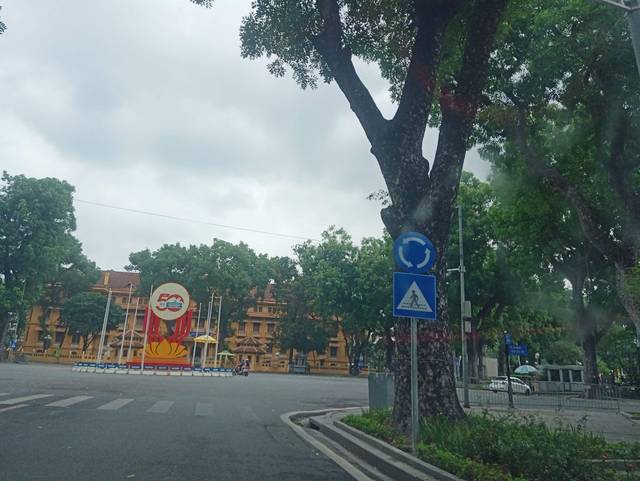
Region: Vietnam
Coordinates: 21.035, 105.837